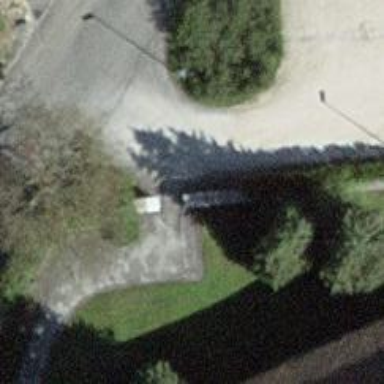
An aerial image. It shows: Gate.